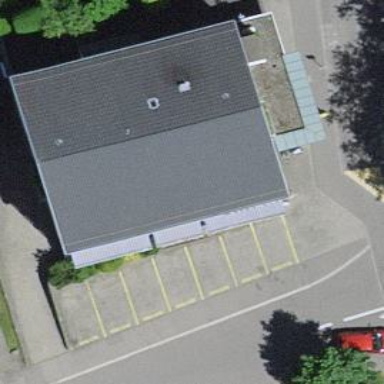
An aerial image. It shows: Bank.